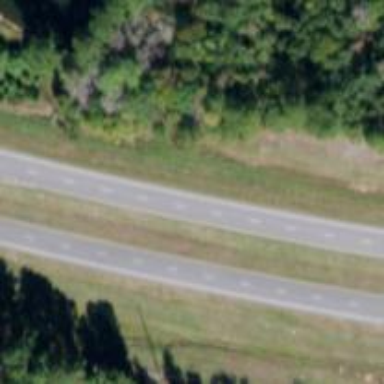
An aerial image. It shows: Trunk expressway with asphalt surface. It is dual carriageway.